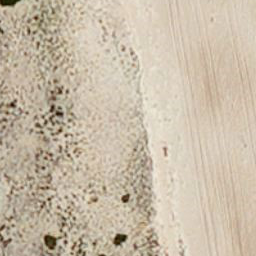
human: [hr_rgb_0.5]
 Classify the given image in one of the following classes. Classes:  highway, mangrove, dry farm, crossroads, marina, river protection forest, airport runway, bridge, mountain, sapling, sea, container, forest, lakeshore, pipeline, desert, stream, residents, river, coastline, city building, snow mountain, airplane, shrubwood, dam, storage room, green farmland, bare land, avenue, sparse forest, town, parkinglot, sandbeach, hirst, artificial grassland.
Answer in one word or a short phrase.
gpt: sandbeach